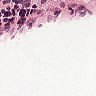
Metastatic tissue present: no